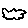
Label: cloud